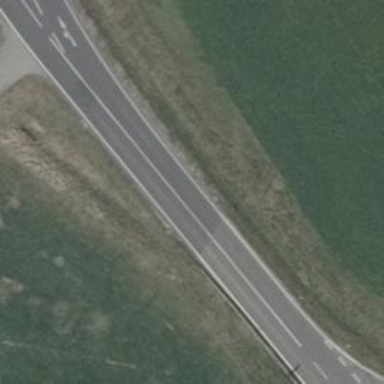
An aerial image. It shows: Secondary road.